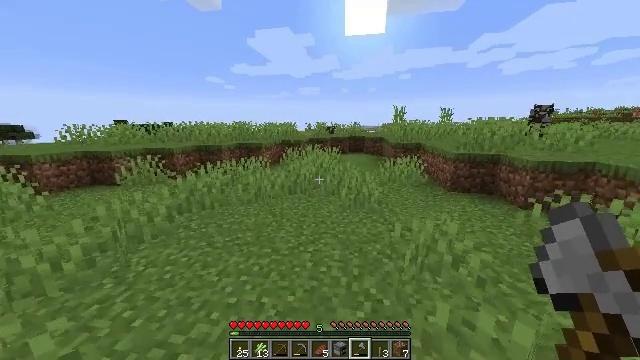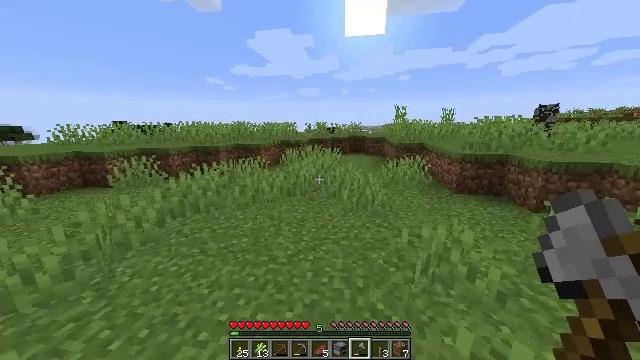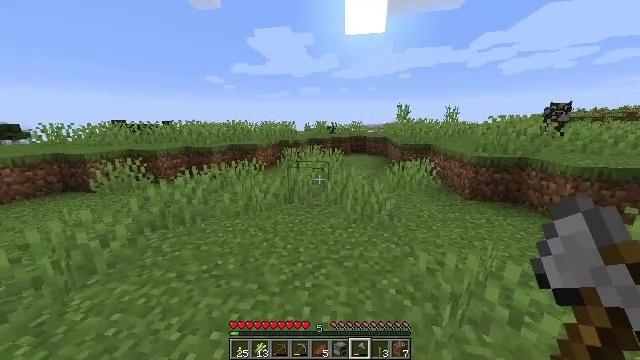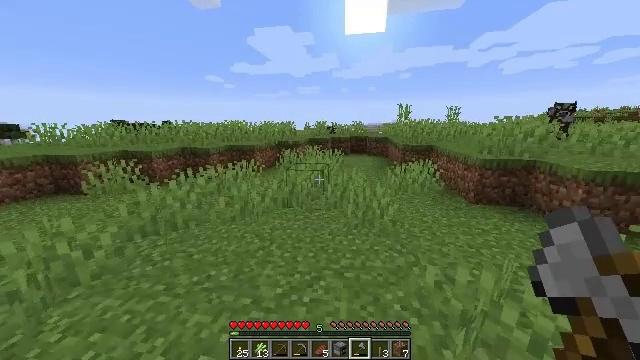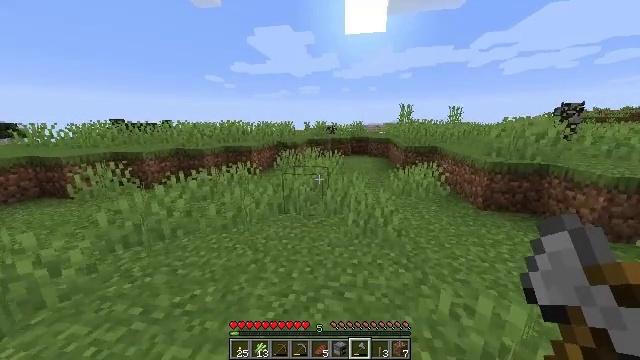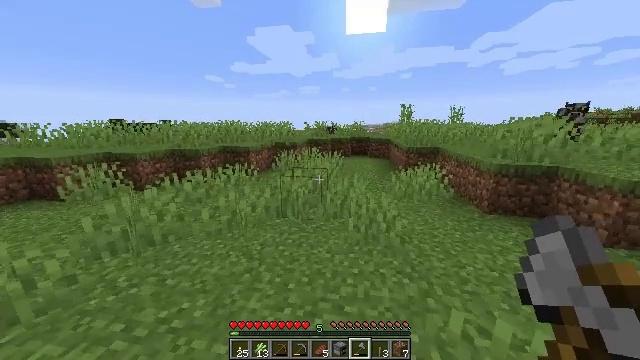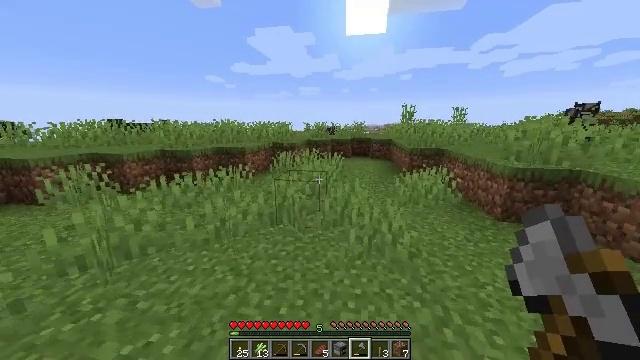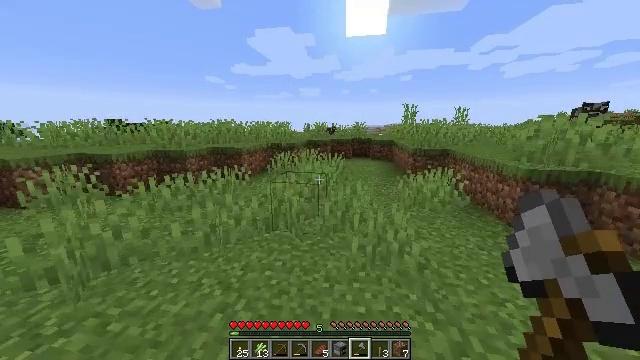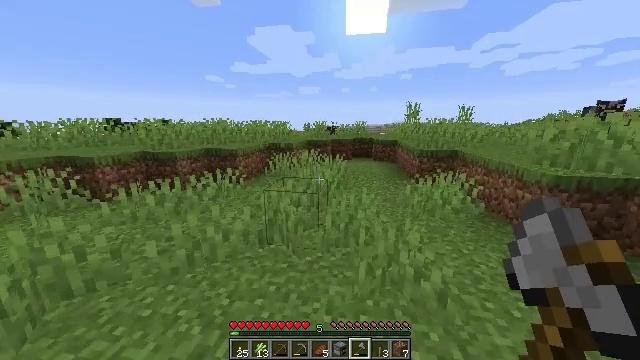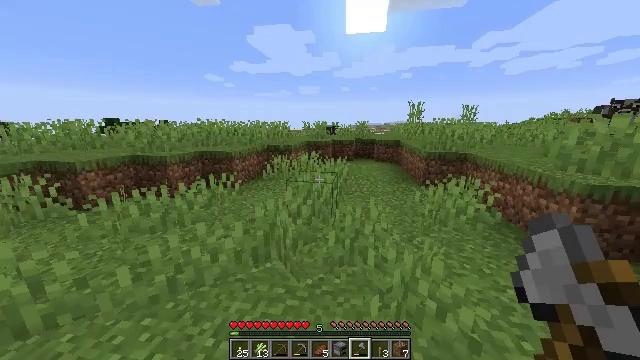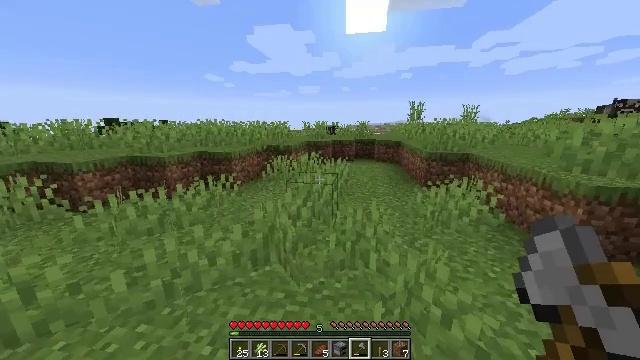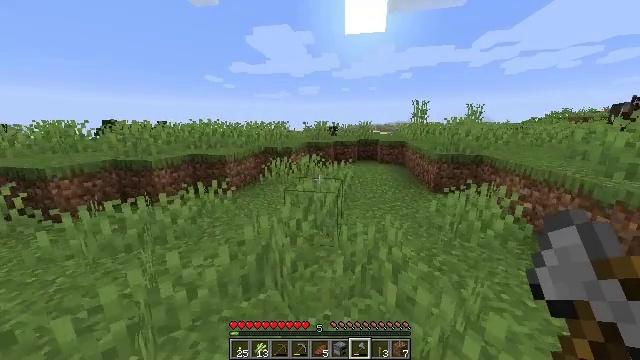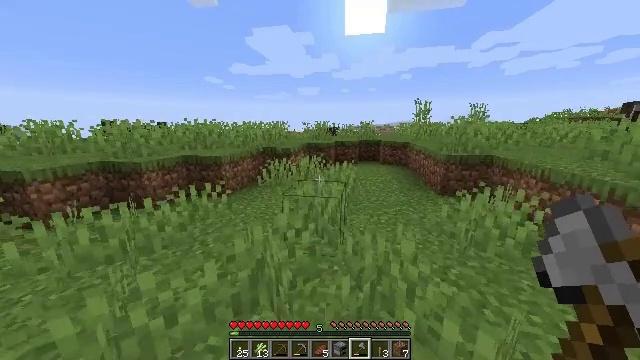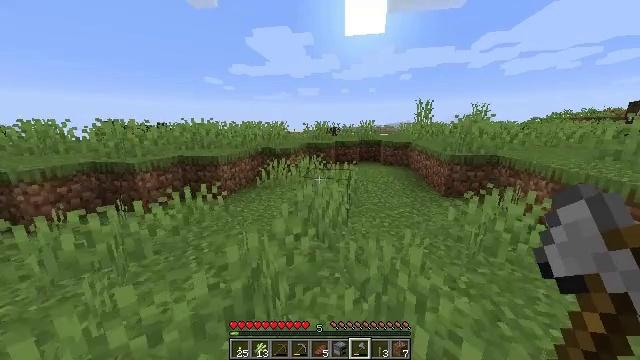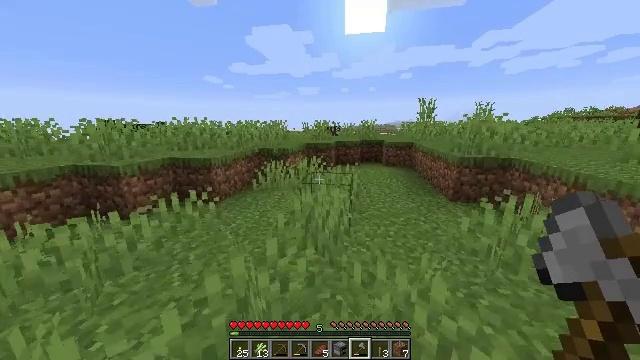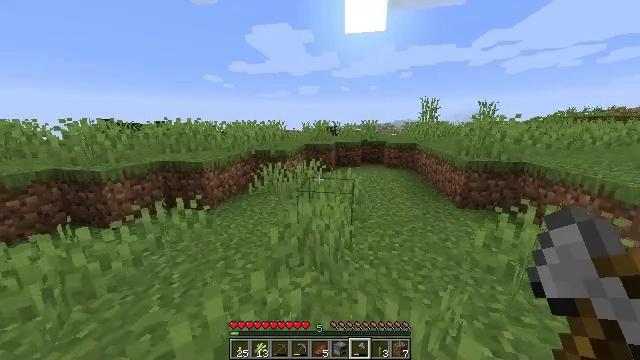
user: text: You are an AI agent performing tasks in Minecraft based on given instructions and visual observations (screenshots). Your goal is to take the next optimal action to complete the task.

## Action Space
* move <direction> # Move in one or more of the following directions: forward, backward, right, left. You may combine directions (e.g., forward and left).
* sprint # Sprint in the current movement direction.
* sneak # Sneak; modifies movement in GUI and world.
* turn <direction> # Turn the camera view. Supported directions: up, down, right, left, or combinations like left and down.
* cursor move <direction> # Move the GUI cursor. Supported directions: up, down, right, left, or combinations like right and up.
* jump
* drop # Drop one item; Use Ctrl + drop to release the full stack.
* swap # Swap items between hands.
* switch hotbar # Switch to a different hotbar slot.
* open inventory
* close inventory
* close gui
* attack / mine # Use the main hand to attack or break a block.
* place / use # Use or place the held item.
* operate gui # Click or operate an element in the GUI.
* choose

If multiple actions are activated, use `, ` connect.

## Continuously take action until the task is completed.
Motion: motion action
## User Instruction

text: Cut down the sugar cane stalks.
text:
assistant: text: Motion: move forward, sprint
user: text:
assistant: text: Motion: move forward, sprint
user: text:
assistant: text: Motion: move forward, sprint
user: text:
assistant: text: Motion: move forward, sprint
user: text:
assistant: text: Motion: move forward, sprint
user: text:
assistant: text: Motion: move forward, sprint
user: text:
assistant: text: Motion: move forward, sprint
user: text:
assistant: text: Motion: move forward, sprint
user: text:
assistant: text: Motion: move forward, sprint
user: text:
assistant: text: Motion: move forward, sprint
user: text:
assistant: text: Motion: move forward, sprint
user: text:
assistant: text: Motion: move forward, sprint
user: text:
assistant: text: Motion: move forward, sprint
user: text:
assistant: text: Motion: move forward, sprint
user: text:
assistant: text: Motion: move forward, sprint
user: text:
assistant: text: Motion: move forward, sprint
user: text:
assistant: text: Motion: move forward, sprint
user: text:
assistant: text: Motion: move forward, sprint
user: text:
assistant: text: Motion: move forward, sprint
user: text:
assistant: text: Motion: move forward, sprint
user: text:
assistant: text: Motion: move forward, sprint
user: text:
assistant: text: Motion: move forward, sprint
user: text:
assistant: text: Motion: move forward, sprint
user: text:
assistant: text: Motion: move forward, sprint
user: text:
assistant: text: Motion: move forward, sprint
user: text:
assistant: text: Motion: move forward, sprint
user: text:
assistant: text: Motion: move forward, sprint
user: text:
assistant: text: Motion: move forward, sprint
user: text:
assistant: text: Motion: move forward, sprint
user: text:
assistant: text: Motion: move forward, sprint